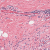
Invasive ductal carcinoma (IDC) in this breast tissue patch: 0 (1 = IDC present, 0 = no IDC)